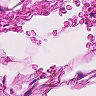
Metastatic tissue present: no